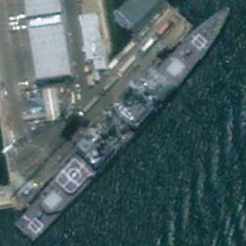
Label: cruiser